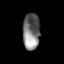
Tissue: lung
Cell type: T cells
Senescence score: 0.2337
Nuclear area (px): 603
Mean DAPI intensity: 118.988